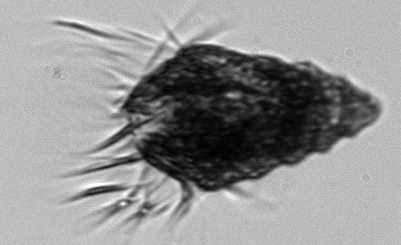
Label: Laboea_strobila